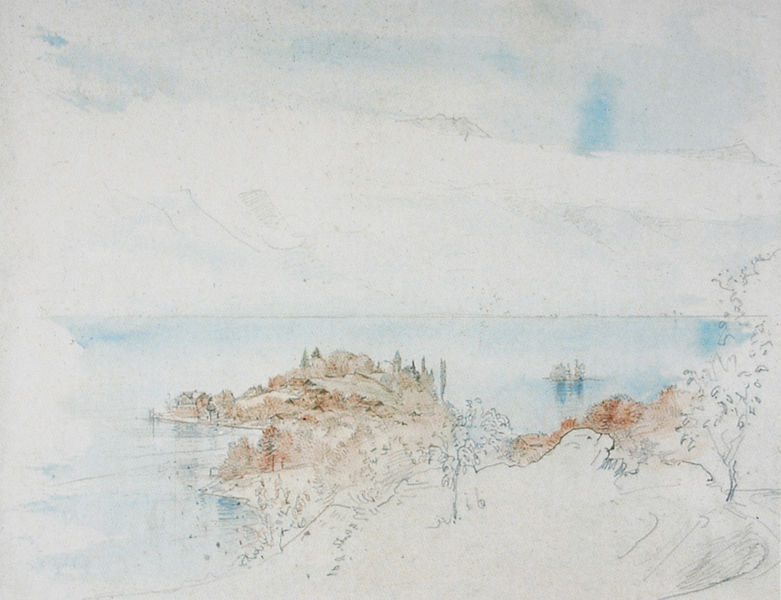
Titel: Iseltwald am Brienzer See
Künstler: Clara von Rappard
Institution: Privatbesitz
Schlagwörter: baum, berg, blau, feder, felsen, gestein, himmel, meer, wasser, weiß, wolken, aquarell, bäume, landschaft, ocker, see, stadt, ufer, braun, grau, hell, hintergrund, licht, orange, schwarz, skizze, zeichnung, gebäude, haus, rot, wolke, beige, blass, stein, spiegel, horizont, häuser, hügel, nass, natur, spiegelung, busch, büsche, gebüsch, gewässer, kirche, insel, blatt, pflanzen, blas, wald, zart, anhöhe, boot, hellblau, küste, schiff, strand, papier, italien, ort, studie, abhang, berge, farben, fels, fläche, gebirge, gipfel, hang, dorf, bergkette, grafik, luftperspektive, nebel, wasserfarbe, linien, farblos, rand, vogelperspektive, böschung, fluß, tannen, seestück, brun, glatt, transparenz, striche, bucht, versteckt, laviert, helligkeit, kloster, alpen, linie, wolkig, kuppe, gefälle, koloriert, bleistift, entwurf, landzunge, unvollendet, verschwommen, bewachsen, malerisch, lac, karg, struktur, laubbäume, arbre, ciel, horizon, bergsee, eau, bleu, montagne, pierre, bewuchs, halbinsel, dessin, coloriert, vogelsicht, feucht, nuage, skizzenhaft, église, arbres, rocher, seeblick, farbstudie, chemin, turner, skizziert, durer, mer, bicht, feinheit, spontan, cinque terre, landschaftstudie, sommerbrise, océan, mmel, ß, phik, schwarz#, méditerranée, lagon, éperon